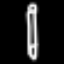
Label: pencil